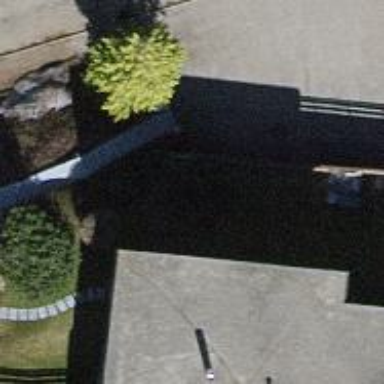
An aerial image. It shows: Retaining wall.